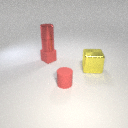
small red rubber cube below small red metal cylinder